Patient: sex M, age 46
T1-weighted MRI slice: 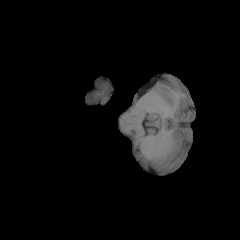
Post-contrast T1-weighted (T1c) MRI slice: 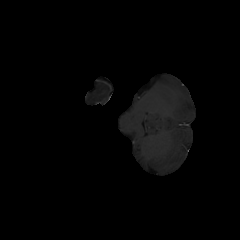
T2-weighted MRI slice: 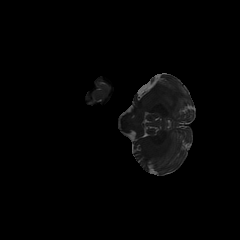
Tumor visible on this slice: no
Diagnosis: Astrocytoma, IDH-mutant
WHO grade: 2